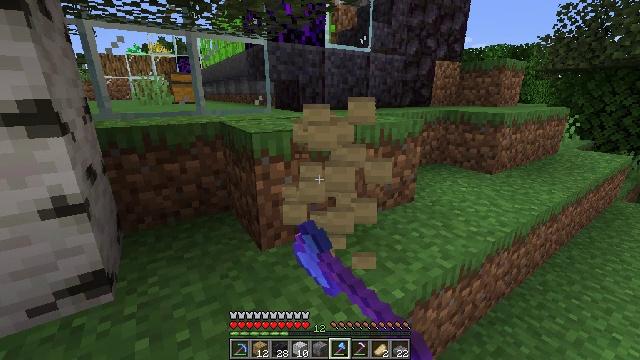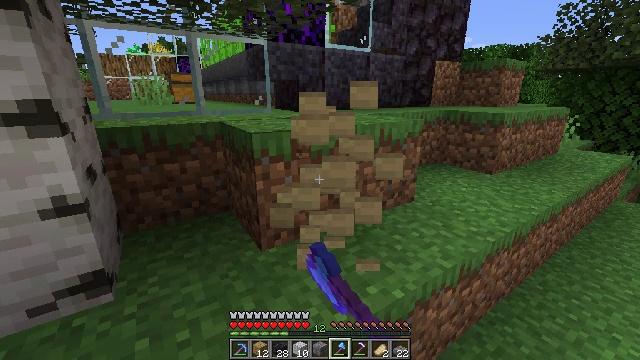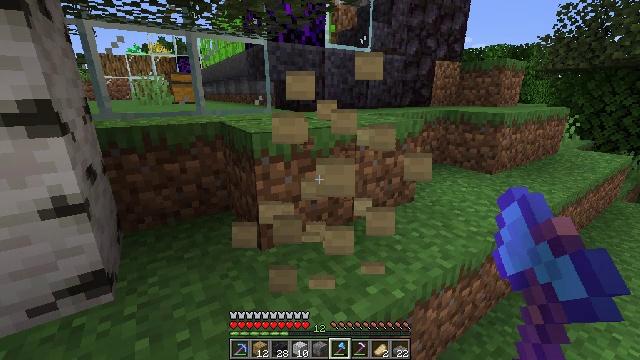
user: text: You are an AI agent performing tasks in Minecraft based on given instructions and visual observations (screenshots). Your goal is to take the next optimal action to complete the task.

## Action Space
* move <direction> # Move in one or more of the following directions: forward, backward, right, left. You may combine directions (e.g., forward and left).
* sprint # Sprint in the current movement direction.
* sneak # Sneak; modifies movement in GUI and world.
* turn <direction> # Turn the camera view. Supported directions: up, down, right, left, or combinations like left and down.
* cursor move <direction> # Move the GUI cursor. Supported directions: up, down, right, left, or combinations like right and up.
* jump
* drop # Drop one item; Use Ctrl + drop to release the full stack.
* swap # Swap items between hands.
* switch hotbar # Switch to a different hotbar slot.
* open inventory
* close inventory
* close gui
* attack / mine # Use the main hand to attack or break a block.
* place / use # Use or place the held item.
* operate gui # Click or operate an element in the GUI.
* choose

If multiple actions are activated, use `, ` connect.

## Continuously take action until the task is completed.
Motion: motion action
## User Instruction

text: Dismantle the birch fence.
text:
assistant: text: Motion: sneak, attack / mine
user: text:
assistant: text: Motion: sneak, attack / mine
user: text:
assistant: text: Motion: sneak, attack / mine